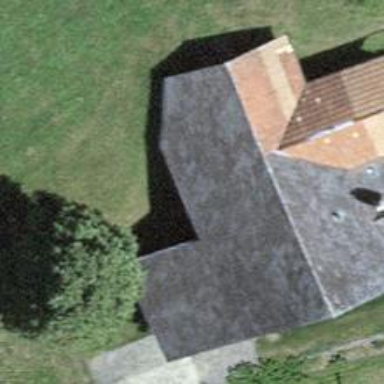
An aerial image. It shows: Farm building.